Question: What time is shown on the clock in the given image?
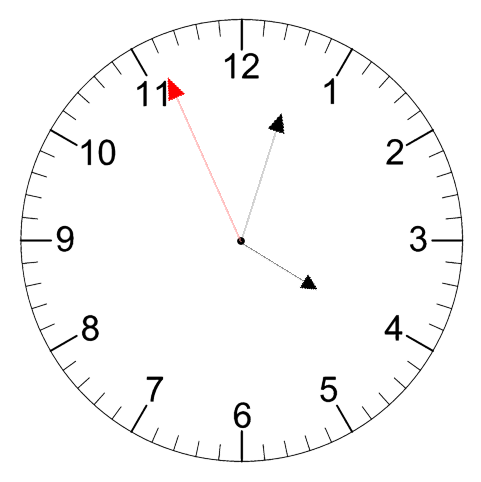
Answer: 04:02:56